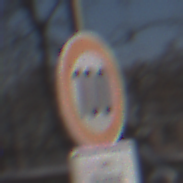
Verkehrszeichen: Geschwindigkeit100
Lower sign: BeiNaesse
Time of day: MorningAfternoon
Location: Outdoor (Special)
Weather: Clear
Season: Winter
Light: Natural